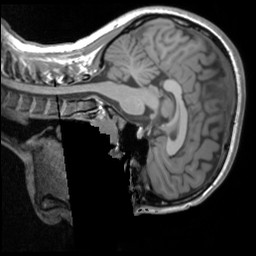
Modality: T1w
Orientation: sagittal
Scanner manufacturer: siemens
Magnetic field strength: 3 T
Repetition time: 1.9 s
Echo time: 0.00267 s